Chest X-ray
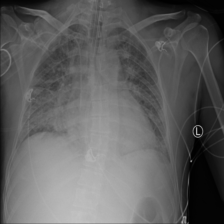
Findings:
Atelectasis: negative
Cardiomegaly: negative
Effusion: negative
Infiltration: positive
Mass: negative
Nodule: negative
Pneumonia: negative
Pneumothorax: negative
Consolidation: negative
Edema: negative
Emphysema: negative
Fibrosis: negative
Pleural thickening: negative
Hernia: negative